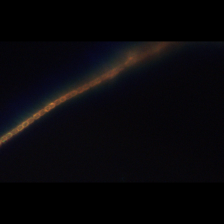
Taxon: Skeletonema
Group: Diatoms